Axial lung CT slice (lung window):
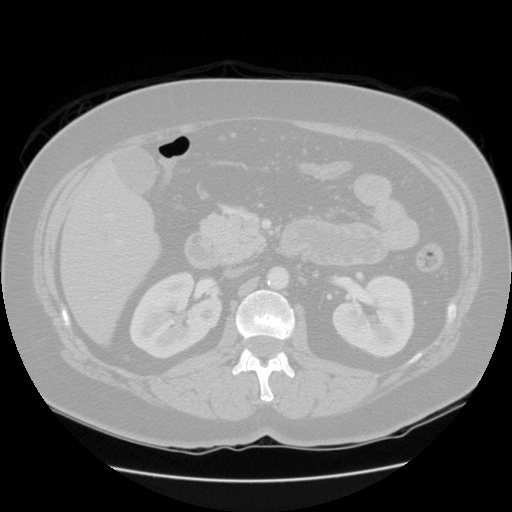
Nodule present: no